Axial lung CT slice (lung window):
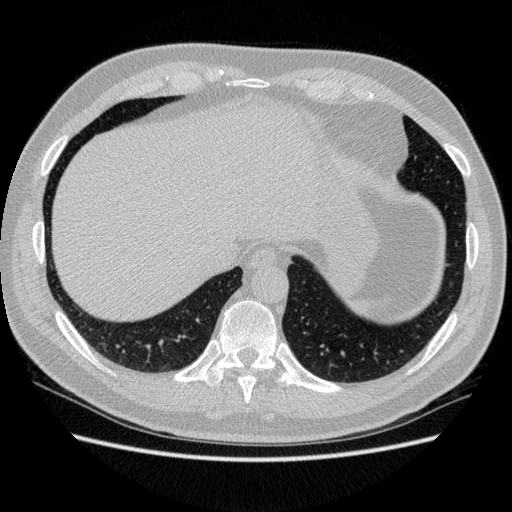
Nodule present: no